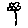
Label: flower